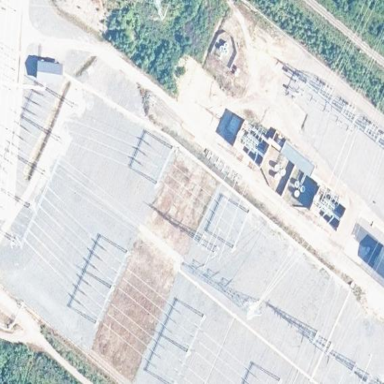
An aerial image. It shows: Power substation with transmission level designation. It is enclosed by fence.